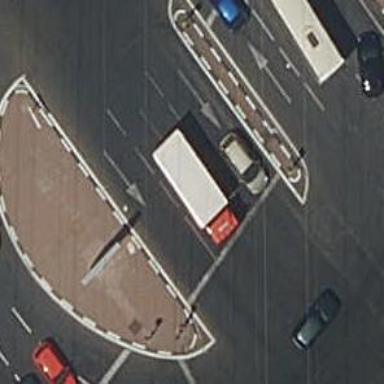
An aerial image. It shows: Road with traffic signals.